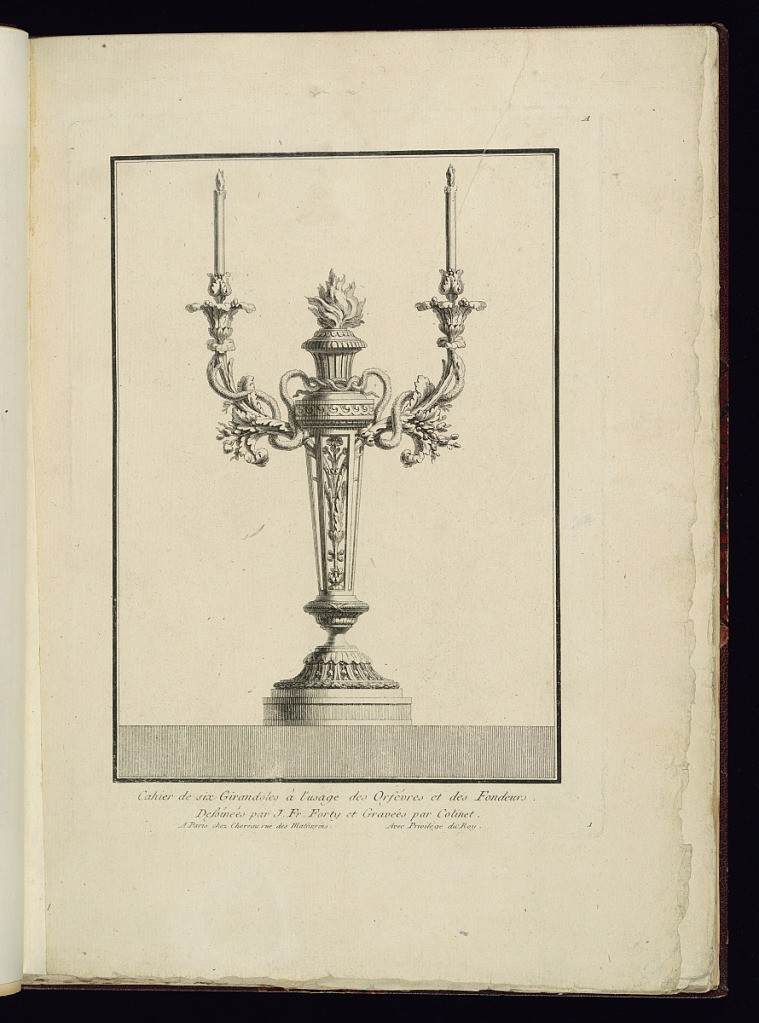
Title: Title Page
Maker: Jean François Forty, active 1775 – 1790
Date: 1775–94
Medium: Etching on paper
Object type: Print
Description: Title page and design for a two-light candelabra (griandoles) decorated with scrolling leaves (rinceaux), foliate branches, fleurons, fluting, wave, and gadrooning motifs, with a flame in the center and intertwined snakes. The plate is numbered and titled.